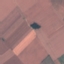
Land use / land cover class: AnnualCrop